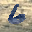
Label: 6